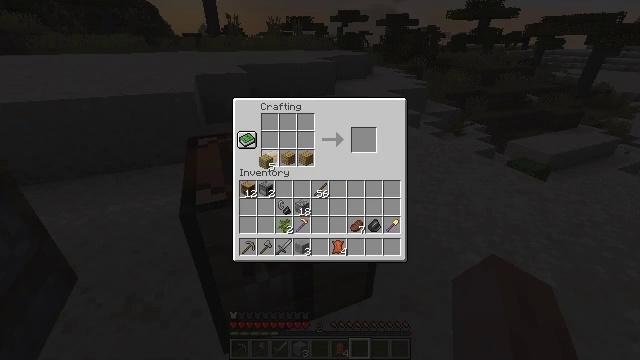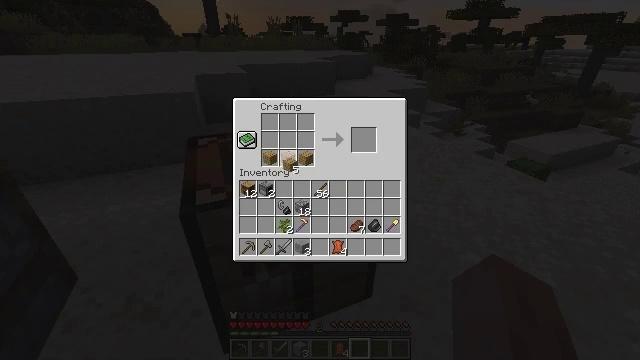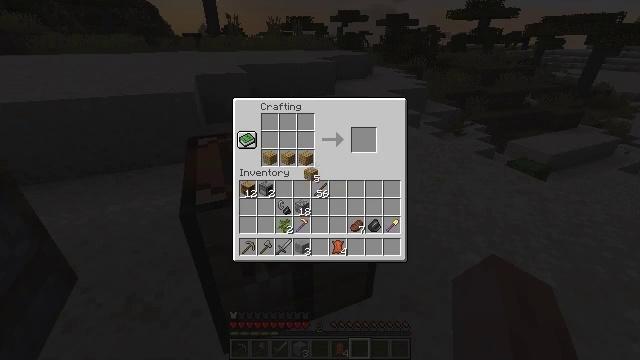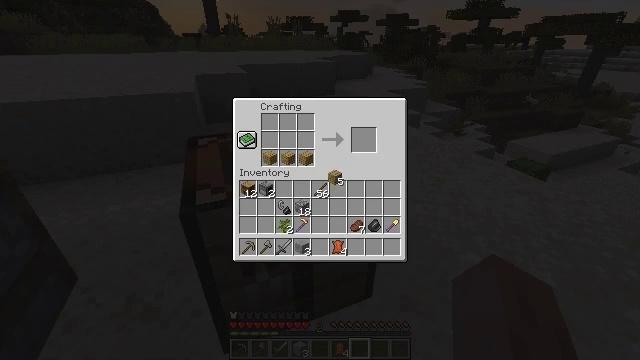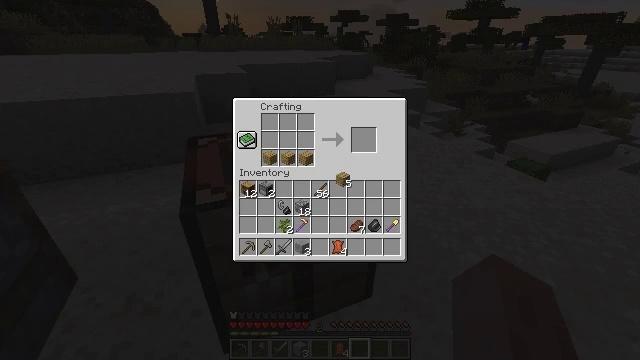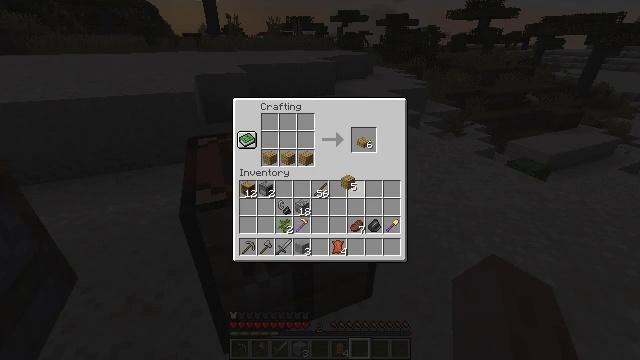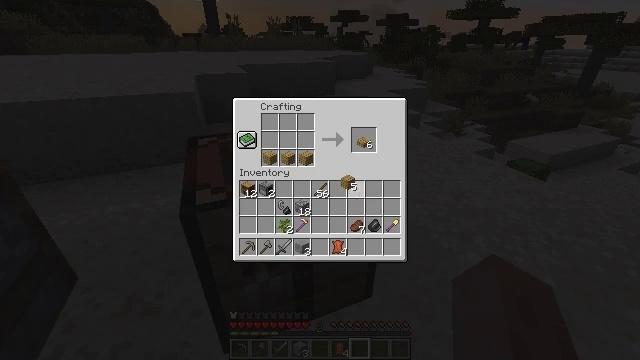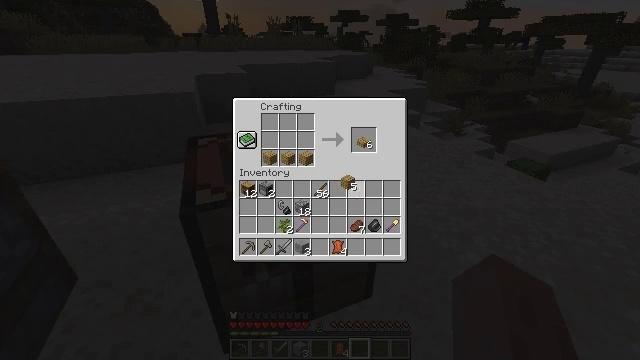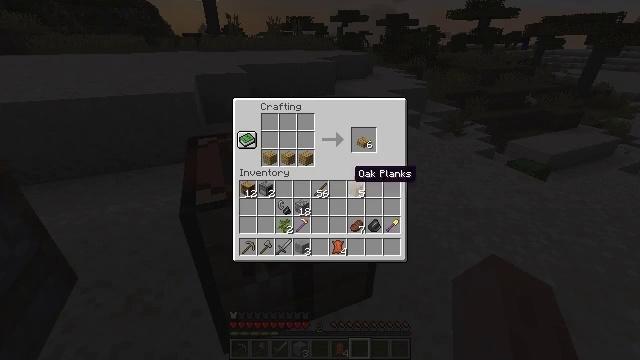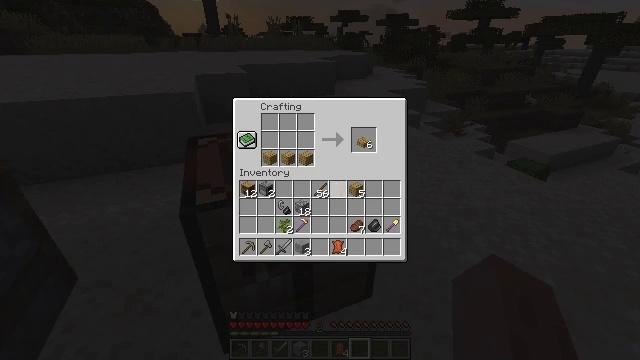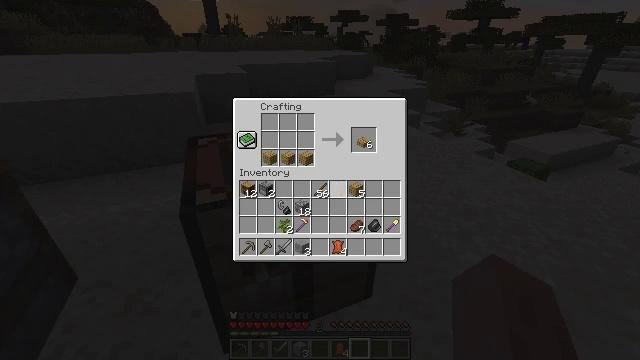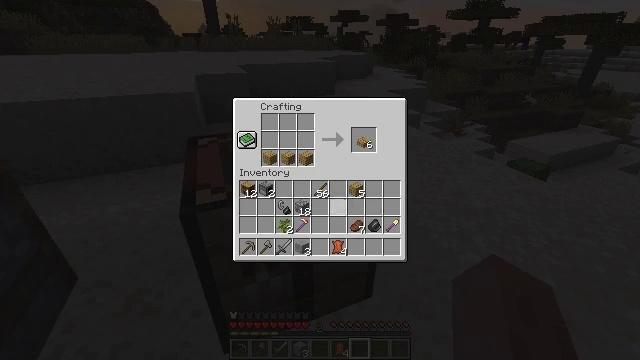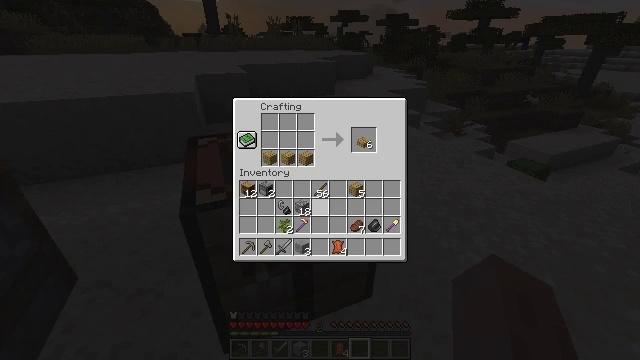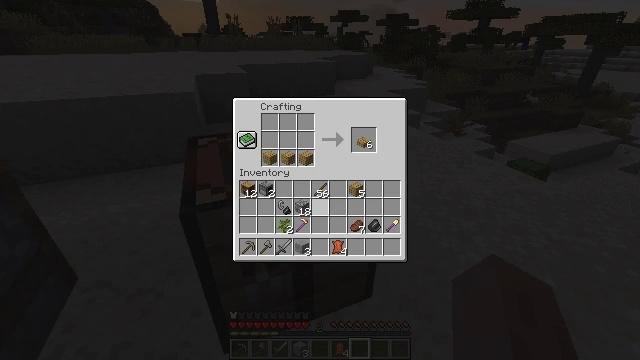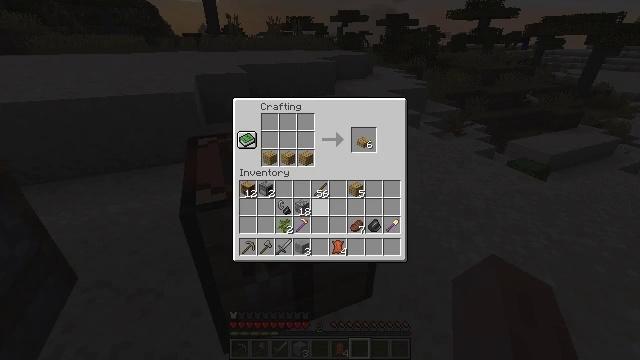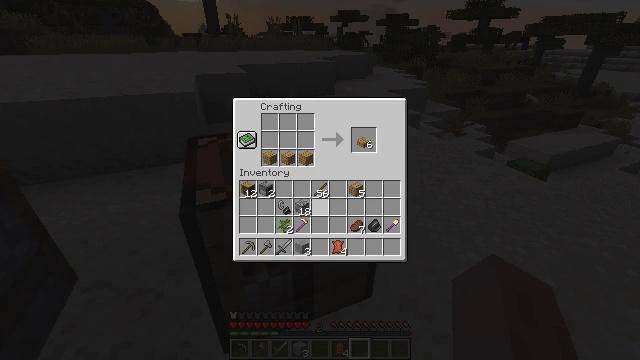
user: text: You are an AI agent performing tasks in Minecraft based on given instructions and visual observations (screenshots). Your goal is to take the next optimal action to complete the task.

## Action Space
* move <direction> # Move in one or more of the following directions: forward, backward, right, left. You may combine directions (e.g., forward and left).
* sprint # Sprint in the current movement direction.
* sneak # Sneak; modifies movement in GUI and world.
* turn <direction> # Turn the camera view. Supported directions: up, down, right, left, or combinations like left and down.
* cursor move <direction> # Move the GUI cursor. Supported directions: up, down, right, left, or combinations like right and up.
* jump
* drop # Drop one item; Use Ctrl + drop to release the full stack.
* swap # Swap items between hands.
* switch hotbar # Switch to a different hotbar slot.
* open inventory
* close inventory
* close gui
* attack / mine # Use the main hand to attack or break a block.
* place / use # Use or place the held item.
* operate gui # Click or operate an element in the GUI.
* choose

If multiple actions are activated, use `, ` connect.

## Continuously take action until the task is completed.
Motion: motion action
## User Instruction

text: Assemble the required items to craft a light gray bed.
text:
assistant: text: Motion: cursor move right
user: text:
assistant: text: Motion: cursor move right and down
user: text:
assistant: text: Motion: cursor move right
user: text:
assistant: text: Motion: cursor move right
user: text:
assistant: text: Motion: operate gui
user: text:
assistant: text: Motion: operate gui
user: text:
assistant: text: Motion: operate gui
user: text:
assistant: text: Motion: no_op
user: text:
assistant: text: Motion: no_op
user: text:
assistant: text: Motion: cursor move down
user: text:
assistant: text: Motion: cursor move left and down
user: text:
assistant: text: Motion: cursor move left and down
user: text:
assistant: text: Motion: no_op
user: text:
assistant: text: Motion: no_op
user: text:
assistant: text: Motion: no_op
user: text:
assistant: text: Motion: no_op
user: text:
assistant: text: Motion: no_op
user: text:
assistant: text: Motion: no_op
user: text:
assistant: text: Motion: cursor move down
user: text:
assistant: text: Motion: cursor move down
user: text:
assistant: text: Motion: no_op
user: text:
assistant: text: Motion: no_op
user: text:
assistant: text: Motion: no_op
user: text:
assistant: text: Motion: operate gui
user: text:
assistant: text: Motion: operate gui
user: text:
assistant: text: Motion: cursor move up
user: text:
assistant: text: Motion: cursor move up
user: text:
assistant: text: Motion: cursor move up
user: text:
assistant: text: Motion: cursor move up
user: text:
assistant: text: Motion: no_op